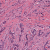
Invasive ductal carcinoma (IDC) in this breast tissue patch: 1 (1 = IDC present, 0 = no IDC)